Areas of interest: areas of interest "929 Industrial Park"
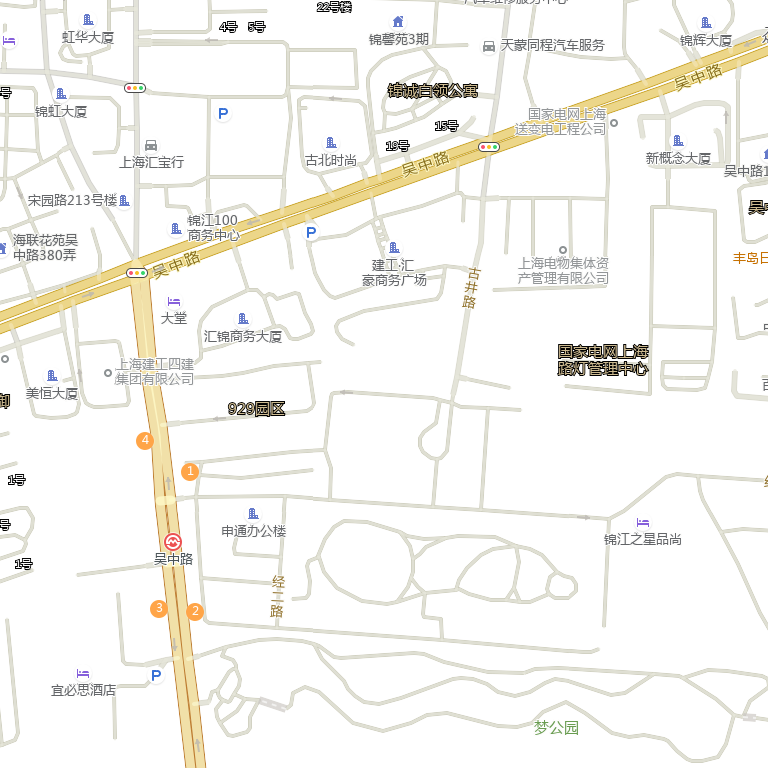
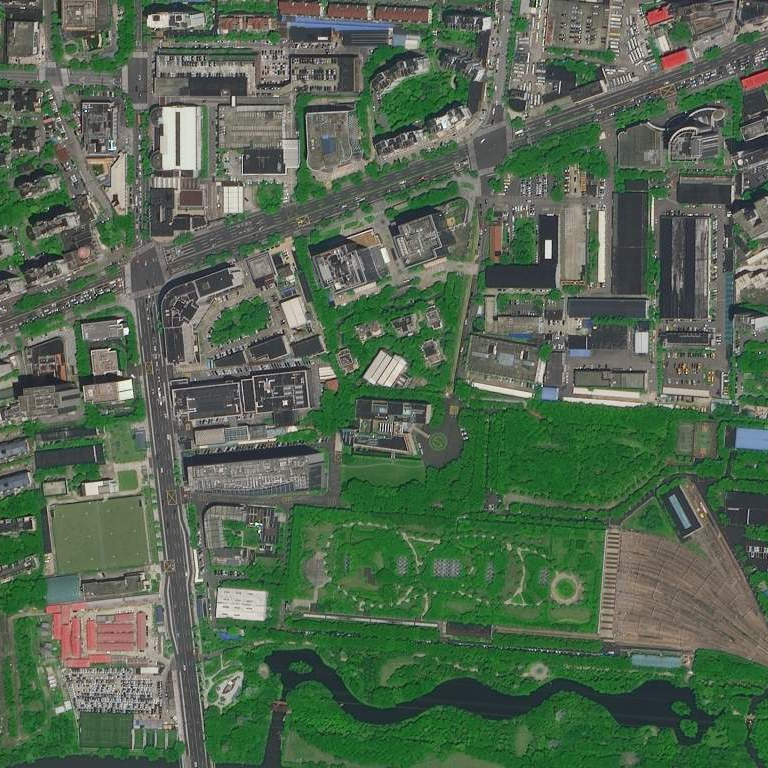